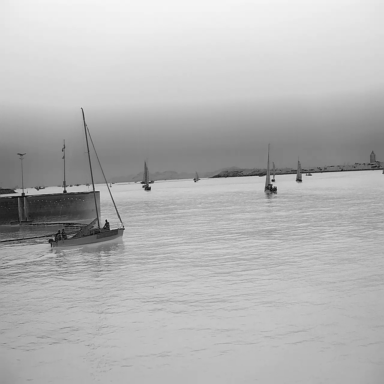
There are seven sailboats in the infrared image.